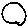
Label: circle